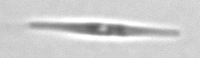
Label: pennate